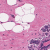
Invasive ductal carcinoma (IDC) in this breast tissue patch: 0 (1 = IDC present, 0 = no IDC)